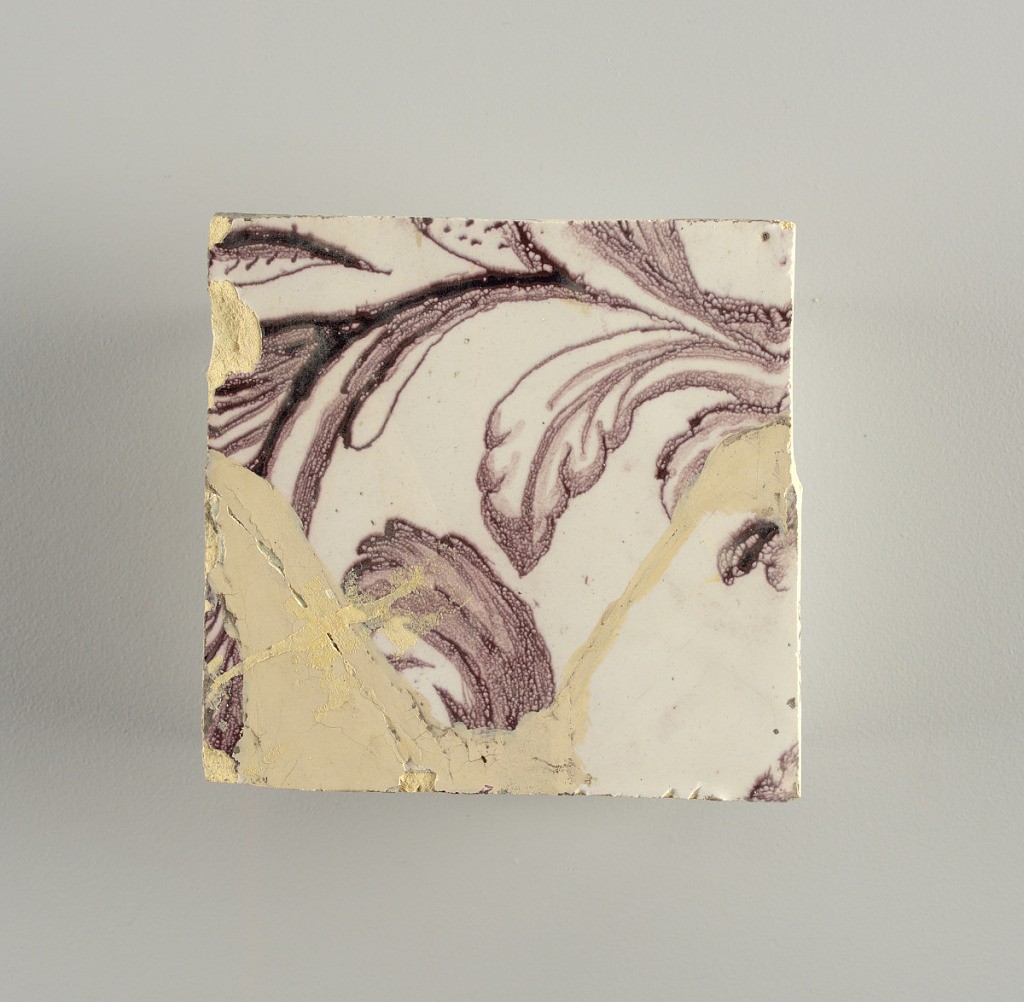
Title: Tile wall facing
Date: ca. 1725
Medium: Tin-glazed earthenware, underglaze
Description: Horizontal rectangle.  Thirty tiles wide and twenty-three tiles high with opening for fireplace eleven tiles wide and ten high.  Foliage arabesques disposed about three vertical axes from which are emphazised by urns at center and right, and at left by the figure of a standing woman carrying an infant on her arm and accompanied by two children.